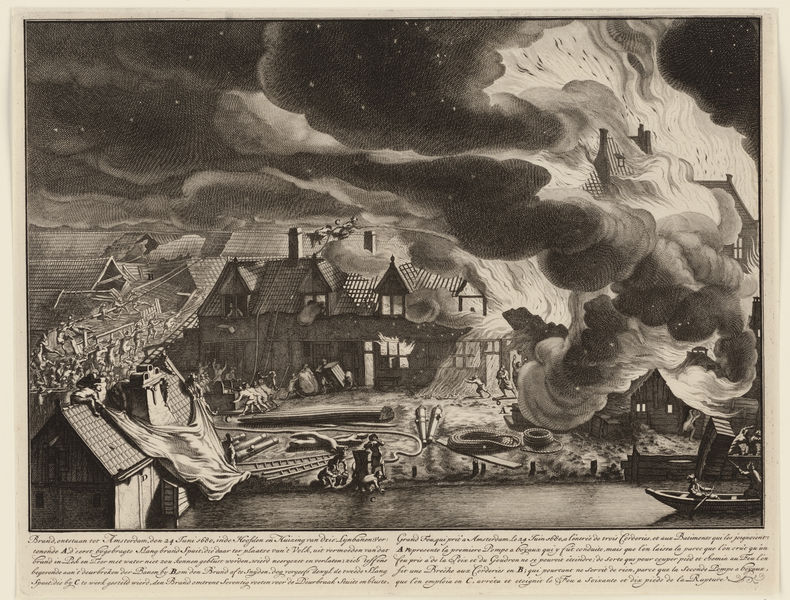
Titel: Brand in de lijnbanen op de Schans aan de Smallepadsgracht
Künstler: Jan van der Heyden
Standort: Amsterdam
Institution: Rijksmuseum
Schlagwörter: feuer, wolken, stadt, nacht, zeichnung, häuser, rauch, boot, kahn, chaos, druck, schwarz weiß, panik, paddeln, feuerwehr, löschaktion, löschdecke